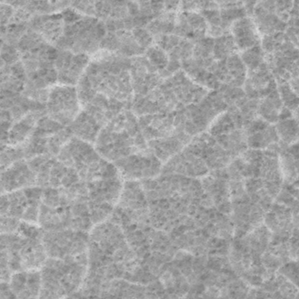
Label: frost